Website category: movie
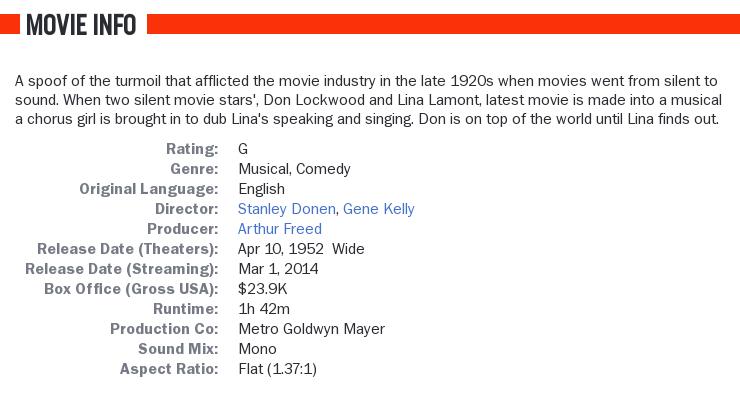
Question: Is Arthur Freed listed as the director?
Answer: no

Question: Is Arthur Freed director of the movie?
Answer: no

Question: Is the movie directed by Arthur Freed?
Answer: no

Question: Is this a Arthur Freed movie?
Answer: no

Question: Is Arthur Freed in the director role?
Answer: no

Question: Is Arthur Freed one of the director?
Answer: no

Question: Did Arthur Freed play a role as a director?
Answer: no